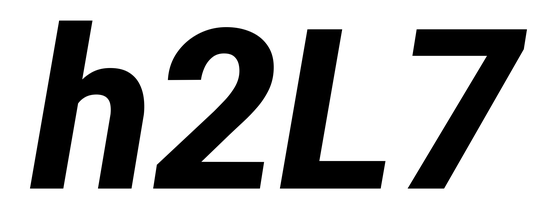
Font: Roboto-Italic_ExtraBold_Italic